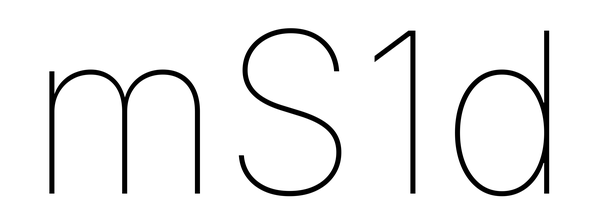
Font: Inter_Thin